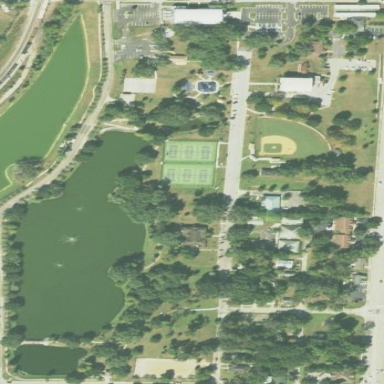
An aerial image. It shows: Park.